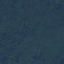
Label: Forest